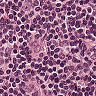
Metastatic tissue present: no